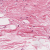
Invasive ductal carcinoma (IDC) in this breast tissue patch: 0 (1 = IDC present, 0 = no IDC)